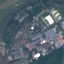
Land use / land cover class: Industrial